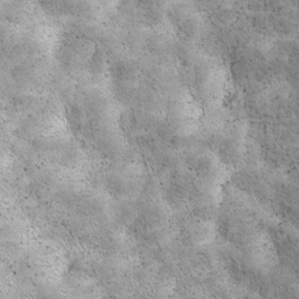
Label: non_frost